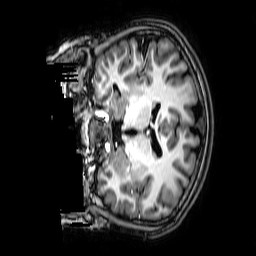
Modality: T1w
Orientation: coronal
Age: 21
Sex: male
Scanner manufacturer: philips
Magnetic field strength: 3 T
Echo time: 0.0038 s